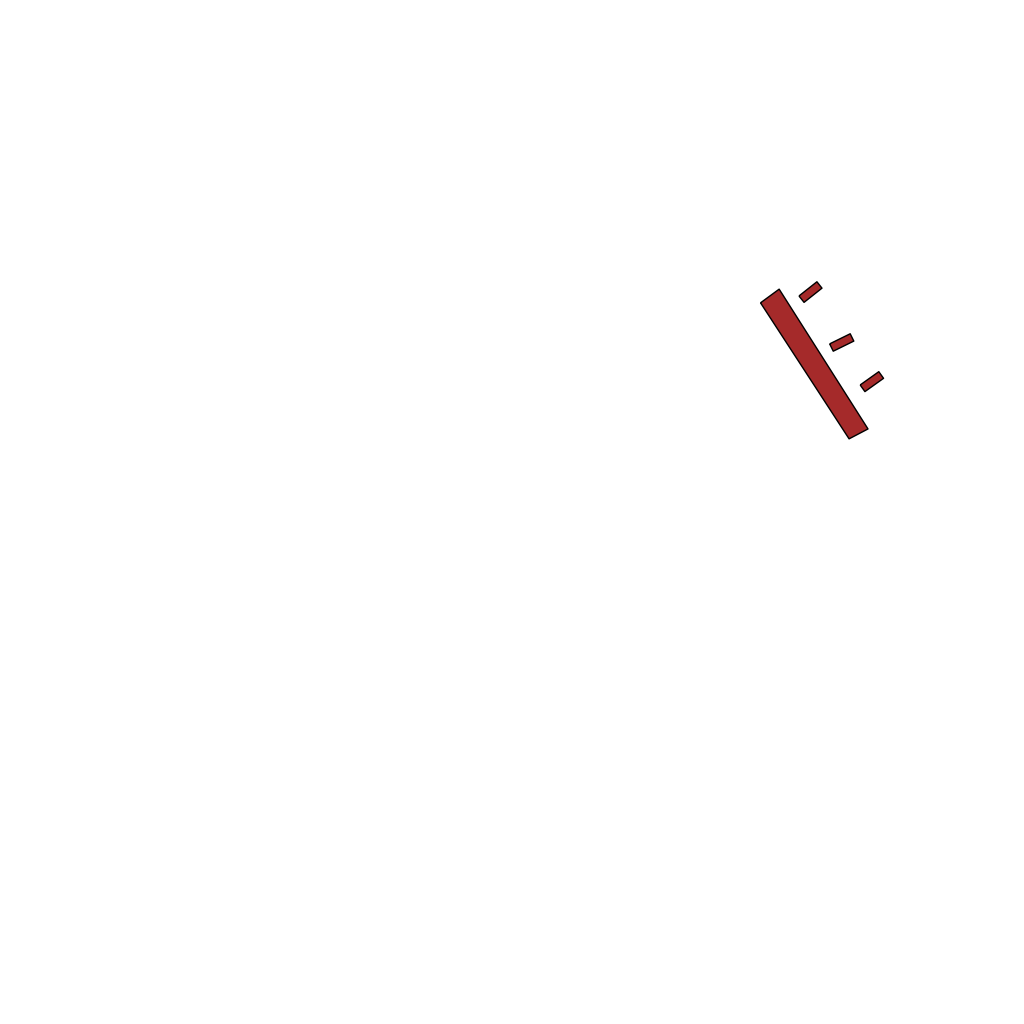
Tags: overhead vector_map, recreation, density_5, Facility, 1.0 km²